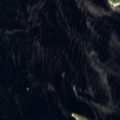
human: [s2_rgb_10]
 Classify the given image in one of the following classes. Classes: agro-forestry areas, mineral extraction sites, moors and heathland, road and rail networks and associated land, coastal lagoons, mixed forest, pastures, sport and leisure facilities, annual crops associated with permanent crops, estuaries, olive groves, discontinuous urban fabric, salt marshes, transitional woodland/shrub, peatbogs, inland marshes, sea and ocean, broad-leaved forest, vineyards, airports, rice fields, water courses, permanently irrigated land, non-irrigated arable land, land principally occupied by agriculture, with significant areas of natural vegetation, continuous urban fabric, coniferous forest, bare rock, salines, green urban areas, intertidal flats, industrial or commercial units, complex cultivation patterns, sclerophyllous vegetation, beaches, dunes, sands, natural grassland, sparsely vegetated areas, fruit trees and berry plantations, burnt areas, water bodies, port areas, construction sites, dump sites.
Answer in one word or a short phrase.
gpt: coniferous forest, water bodies